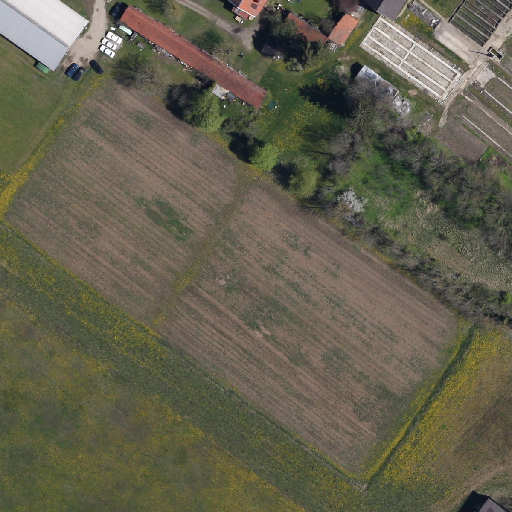
Referring expression: light-duty vehicle in the parking area